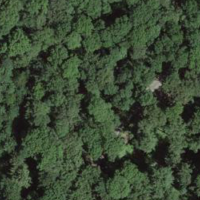
EUNIS habitat code: 53
Species observed at this site:
Fagus sylvatica